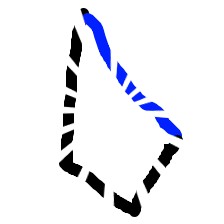
Shape: kite